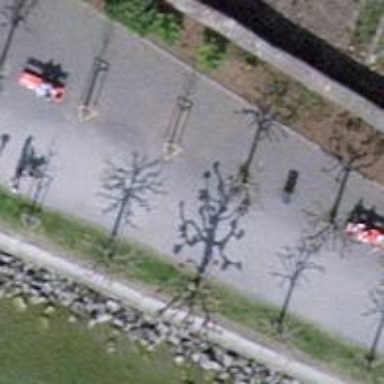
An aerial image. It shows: Avenue of broadleaved trees.